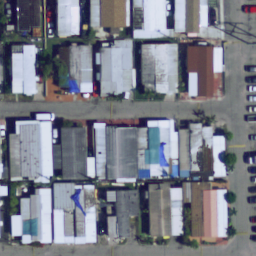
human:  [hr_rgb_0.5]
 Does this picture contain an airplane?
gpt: no